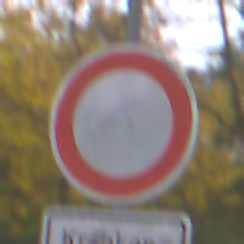
Verkehrszeichen: VerbotFahrzeugeAllerArt
Zusatzzeichen unten: BesondereFahrzeugeUndTransportgueter4
Umgebung: Outdoor, Nature
Tageszeit: Midday
Wetter: Overcast
Licht: Natural
Jahreszeit: Autumn
Kontrast: LowContrast